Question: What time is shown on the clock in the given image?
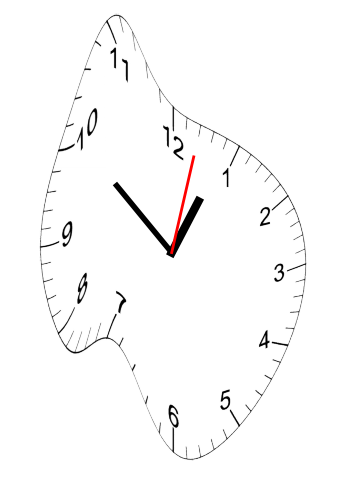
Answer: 12:51:02